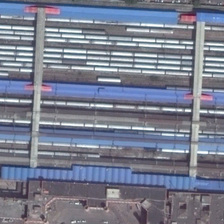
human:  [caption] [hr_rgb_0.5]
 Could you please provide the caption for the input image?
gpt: several buildings and green trees are in two sides of a railway station .

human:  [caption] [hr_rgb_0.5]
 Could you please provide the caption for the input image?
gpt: several buildings and green trees are in two sides of a railway station .

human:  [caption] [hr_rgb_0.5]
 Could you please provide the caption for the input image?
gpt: several buildings and green trees are in two sides of a railway station .

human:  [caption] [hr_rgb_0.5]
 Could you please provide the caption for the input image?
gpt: several buildings and green trees are in two sides of a railway station .

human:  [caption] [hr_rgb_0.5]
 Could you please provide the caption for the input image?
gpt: several buildings and green trees are in two sides of a railway station .